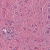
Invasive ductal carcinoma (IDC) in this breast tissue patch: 1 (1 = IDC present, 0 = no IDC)